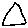
Label: triangle